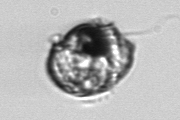
Label: Proterythropsis